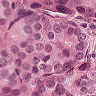
Metastatic tissue present: yes